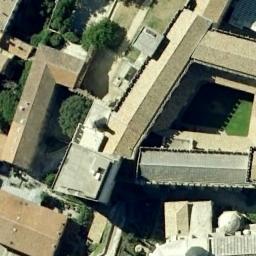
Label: palace